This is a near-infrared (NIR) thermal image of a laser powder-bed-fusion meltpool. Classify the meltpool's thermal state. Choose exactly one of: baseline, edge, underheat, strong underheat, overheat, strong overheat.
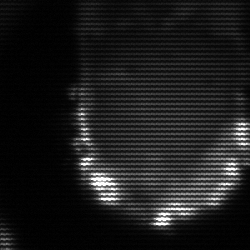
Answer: baseline